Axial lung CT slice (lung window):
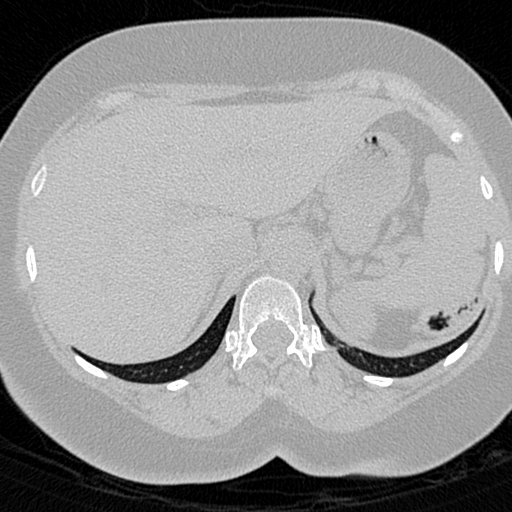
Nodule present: no